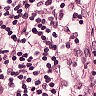
Metastatic tissue present: no